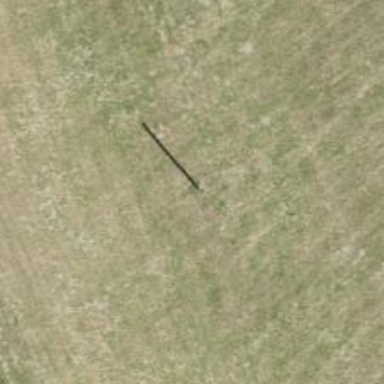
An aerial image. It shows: Power pole.